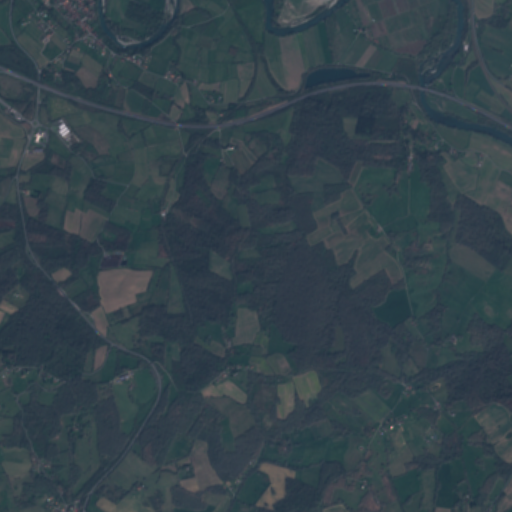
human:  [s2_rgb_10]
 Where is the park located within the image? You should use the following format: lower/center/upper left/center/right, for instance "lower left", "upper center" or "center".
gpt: The park is located in the upper left of the image.
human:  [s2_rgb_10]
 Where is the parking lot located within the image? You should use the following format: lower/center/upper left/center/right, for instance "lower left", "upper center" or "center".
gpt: The parking lot is located in the upper left of the image.
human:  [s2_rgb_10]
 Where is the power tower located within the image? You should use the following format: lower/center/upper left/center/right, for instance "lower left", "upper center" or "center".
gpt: The power tower is located in the upper right of the image.
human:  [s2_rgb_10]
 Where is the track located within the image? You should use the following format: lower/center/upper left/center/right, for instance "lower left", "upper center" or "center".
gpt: The track is located in the upper left of the image.
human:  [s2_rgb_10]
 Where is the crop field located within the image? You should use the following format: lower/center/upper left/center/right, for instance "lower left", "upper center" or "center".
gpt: There is no crop field in the image.